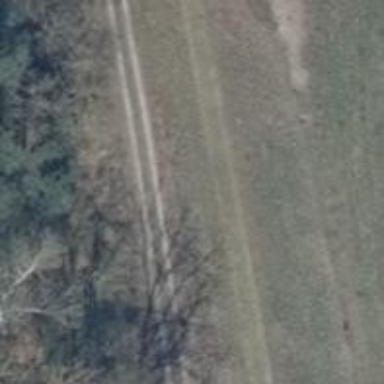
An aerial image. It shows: Track road with embankment.